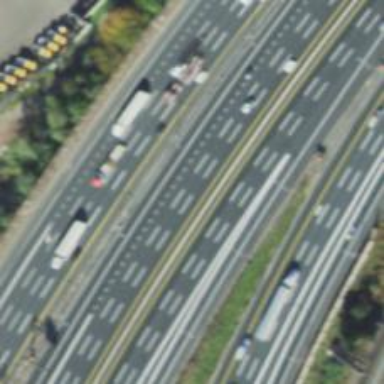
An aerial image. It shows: Motorway junction.